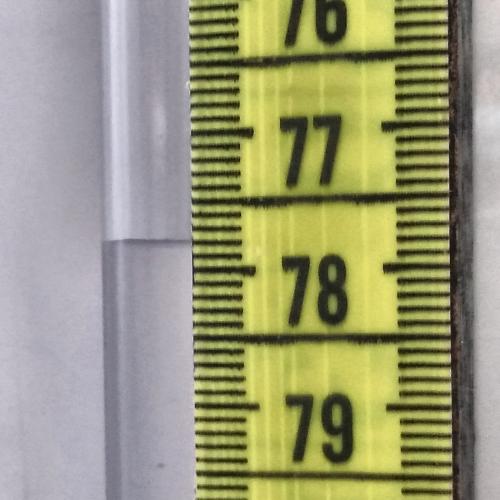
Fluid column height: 77.8 cm